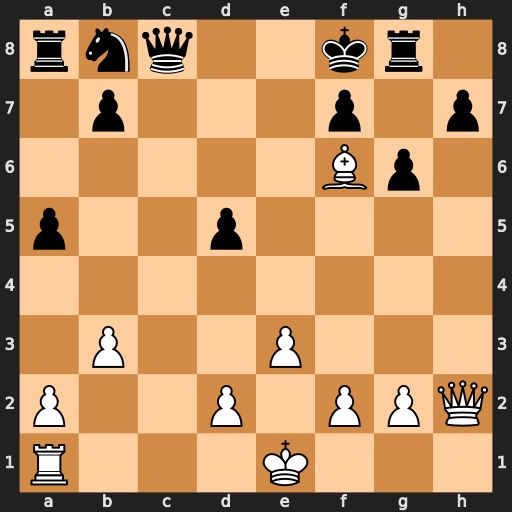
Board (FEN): rnq2kr1/1p3p1p/5Bp1/p2p4/8/1P2P3/P2P1PPQ/R3K3
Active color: w
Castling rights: Q
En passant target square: -
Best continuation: Qd6+ Ke8 Qe7#